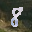
Label: 8